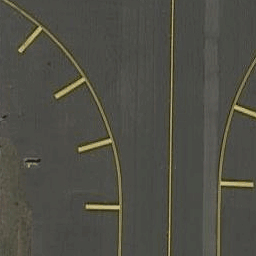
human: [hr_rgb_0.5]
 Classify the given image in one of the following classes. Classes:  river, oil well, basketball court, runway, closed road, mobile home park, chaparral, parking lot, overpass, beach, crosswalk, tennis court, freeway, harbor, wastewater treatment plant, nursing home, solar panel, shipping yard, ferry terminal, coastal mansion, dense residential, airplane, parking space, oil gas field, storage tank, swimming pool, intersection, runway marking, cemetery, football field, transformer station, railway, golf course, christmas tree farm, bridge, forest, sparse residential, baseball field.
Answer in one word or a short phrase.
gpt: runway marking